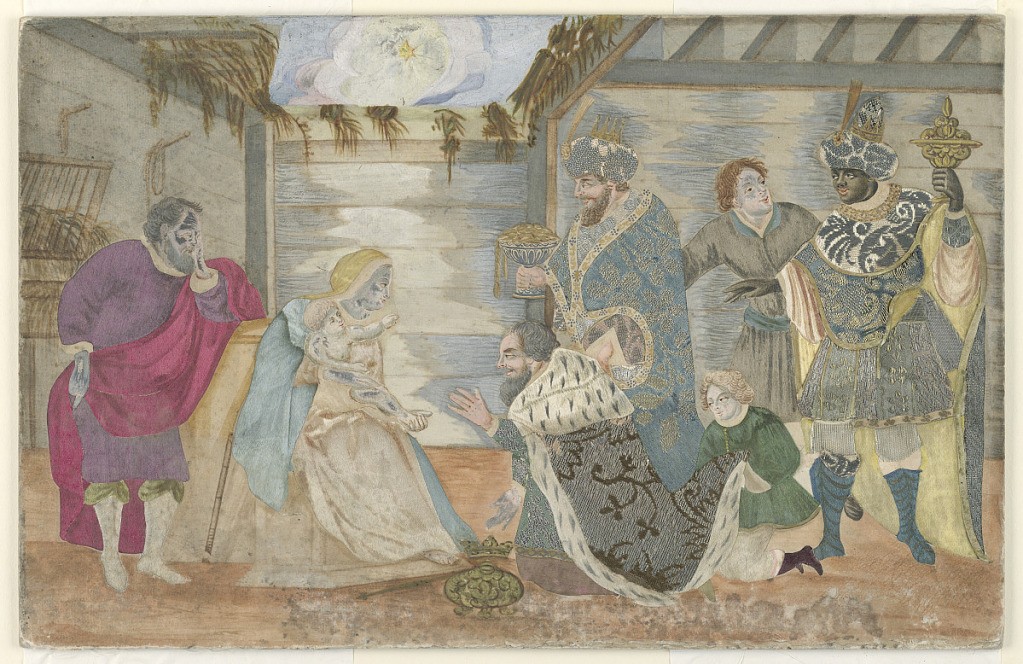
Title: The Adoration of the Magi
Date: ca. 1770–90
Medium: Coth and paper, brush and gouache on cardboard
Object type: Decoupage
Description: Figural scene; within a partially roofed-over stable is the scene from the Nativity of the Three Magi paying homage to the Christ Child, held by the Virgin Mary at left. Figure of Joseph behind her. At right, the Magi in elaborate dress and coats present gifts of gold, frankincense, and myrrh. The interior setting and the flesh of the figures is painted in gouache, the clothing is rendered in applied cloth.